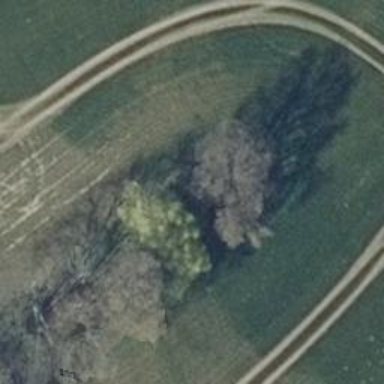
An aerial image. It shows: Row of trees in natural setting.